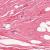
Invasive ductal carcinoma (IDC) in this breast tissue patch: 0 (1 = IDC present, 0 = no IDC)